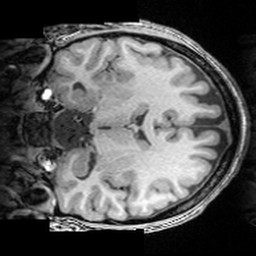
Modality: T1w
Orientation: coronal
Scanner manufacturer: siemens
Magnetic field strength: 3 T
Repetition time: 1.63 s
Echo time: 0.00311 s